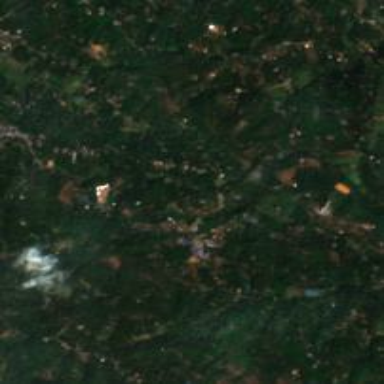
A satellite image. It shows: Village area.